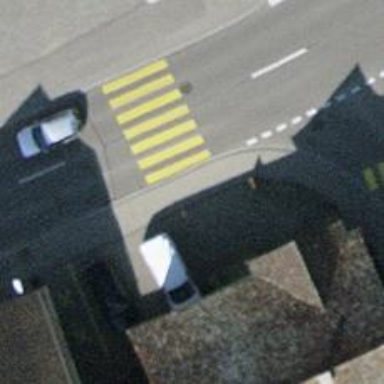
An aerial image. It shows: Kerb barrier.